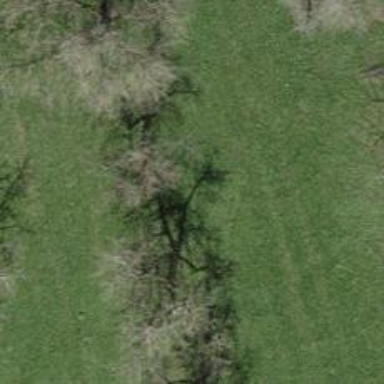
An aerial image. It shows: Single tag "natural: tree."